This time-frequency spectrogram was computed from a bearing vibration snapshot; brighter regions carry more energy. Based on the visible evidence, which condition applies: normal, inner_race, outer_race, ball?
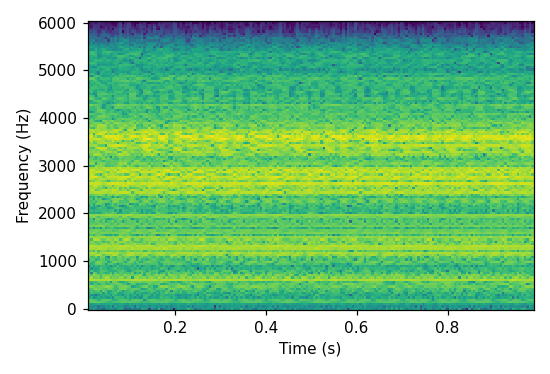
Answer: inner_race